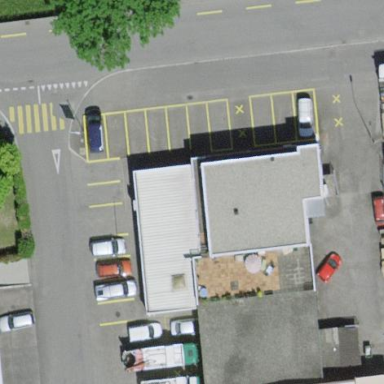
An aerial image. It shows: Street-side parking area with asphalt surface.